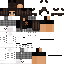
A female human skin with medium skin, wearing brown long hair dressed in a blue hoodie and brown skirt, featuring a closed mouth.